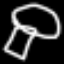
Label: mushroom